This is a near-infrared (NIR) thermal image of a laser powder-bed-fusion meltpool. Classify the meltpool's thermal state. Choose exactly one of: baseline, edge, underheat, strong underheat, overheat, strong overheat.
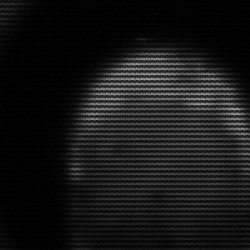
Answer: edge